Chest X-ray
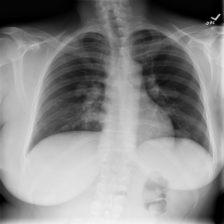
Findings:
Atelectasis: negative
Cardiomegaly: negative
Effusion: negative
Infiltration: negative
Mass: positive
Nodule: negative
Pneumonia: negative
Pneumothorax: negative
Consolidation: negative
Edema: negative
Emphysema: negative
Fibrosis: negative
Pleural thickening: negative
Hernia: negative